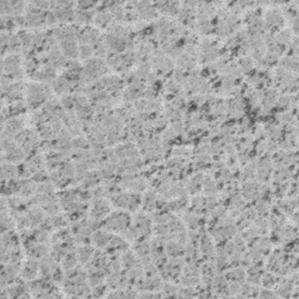
Label: frost